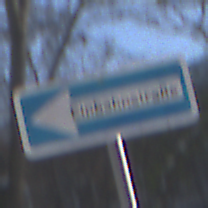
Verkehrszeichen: EinbahnstrasseLinksweisend
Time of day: MorningAfternoon
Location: Outdoor (Special)
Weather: Clear
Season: Winter
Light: Natural